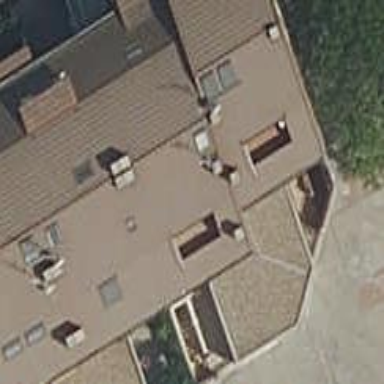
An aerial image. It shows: Residential building.